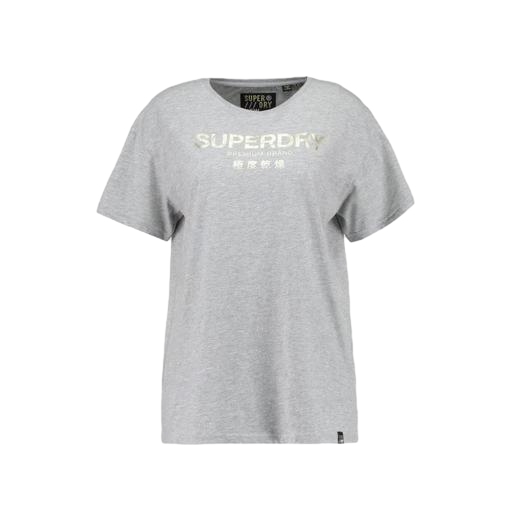
gray golden appliqué t-shirt, silver t-shirt, jersey tee, white background